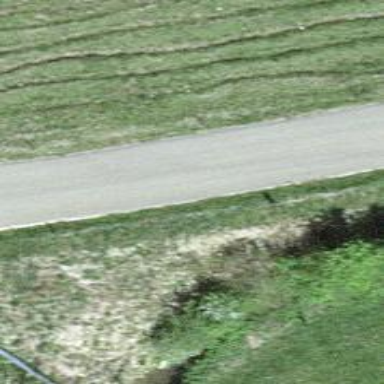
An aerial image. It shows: Tertiary road with grade 1 track type.